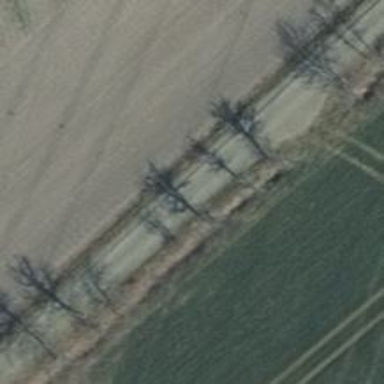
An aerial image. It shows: Avenue lined with trees.